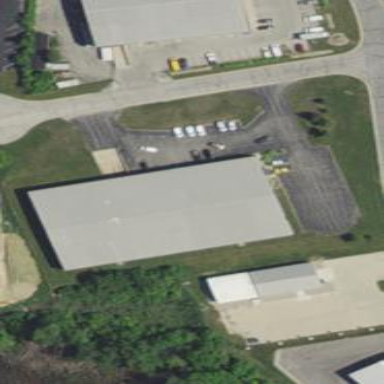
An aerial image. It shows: Commercial building.